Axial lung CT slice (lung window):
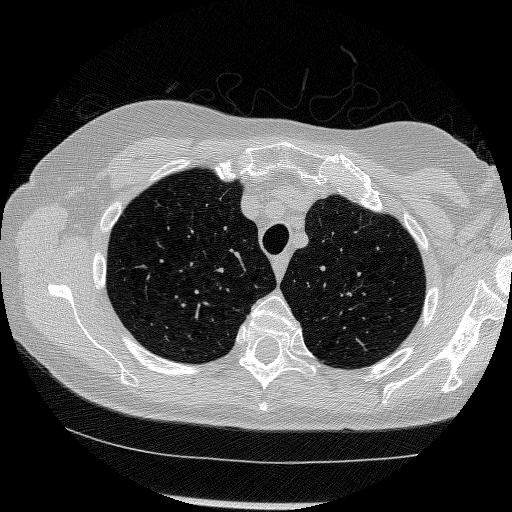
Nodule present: no